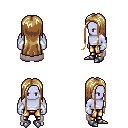
a pixel art fantasy rpg character, male body template, dark elf, purple skin, gray cape, gold greaves, blonde extra-long hairstyle, white cloth bracers, metal boots, four views (front, back, left, right), 2x2 character sprite sheet, small pixel art, hard edges, no anti-aliasing